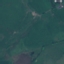
Land use / land cover class: Pasture